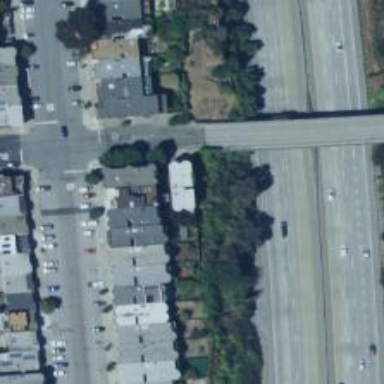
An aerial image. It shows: Residential road with bridge and sidewalk on the left.